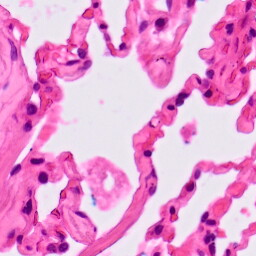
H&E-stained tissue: Lung